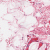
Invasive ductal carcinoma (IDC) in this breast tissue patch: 0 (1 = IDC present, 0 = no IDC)